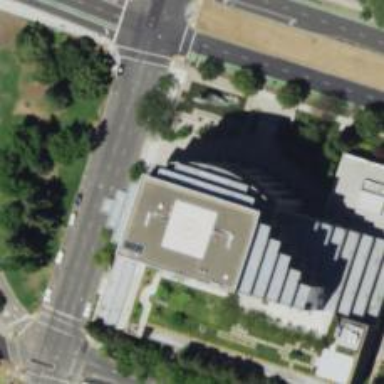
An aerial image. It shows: Government office.